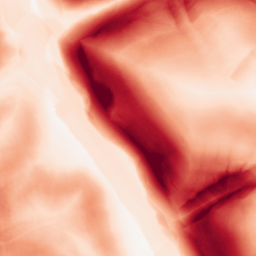
Category: morphological
Decomposition family: morphological_gradient
Decomposition parameters: size: 15
shape: diamond
Upsampling method: fft_zeropad
Upsampling parameters: scale: 4
Upsampling scale: 4